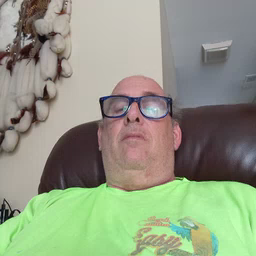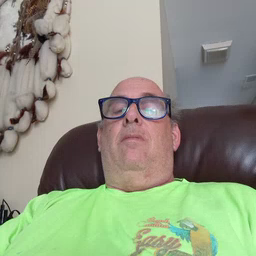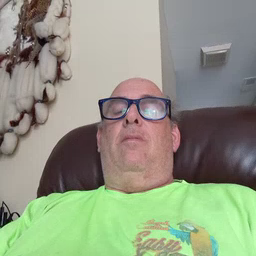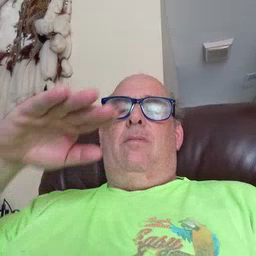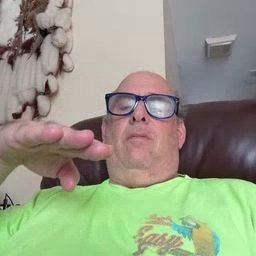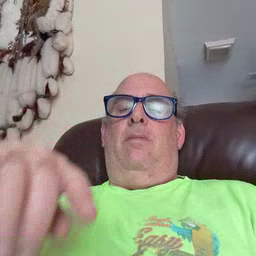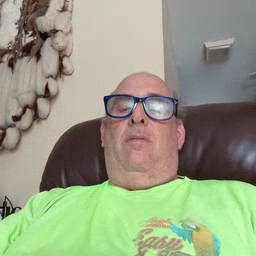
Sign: child